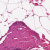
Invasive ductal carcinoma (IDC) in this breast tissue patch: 0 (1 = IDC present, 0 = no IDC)